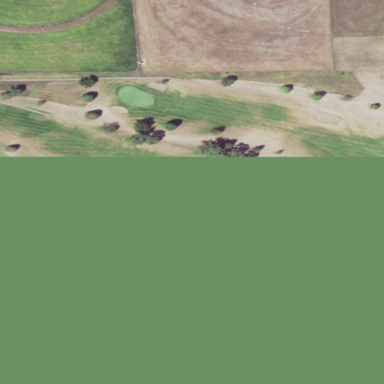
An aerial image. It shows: Golf fairway surrounded by grass.